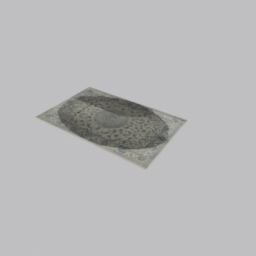
Label: decoration